Field crop: maize
Growth stage: 2
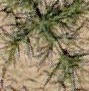
Species: salsola